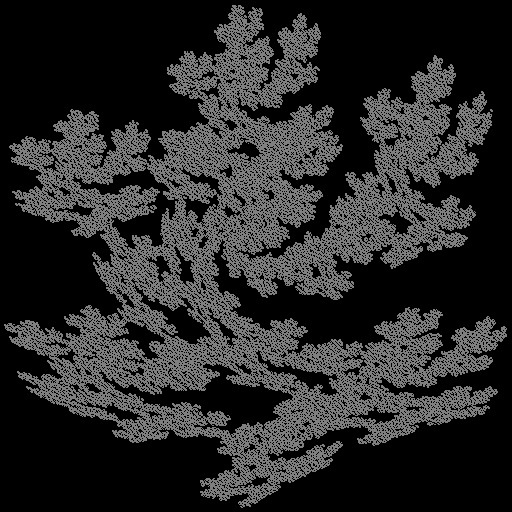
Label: pinetree